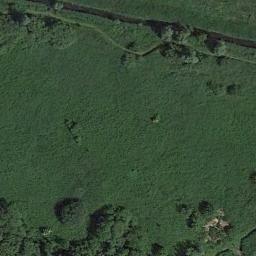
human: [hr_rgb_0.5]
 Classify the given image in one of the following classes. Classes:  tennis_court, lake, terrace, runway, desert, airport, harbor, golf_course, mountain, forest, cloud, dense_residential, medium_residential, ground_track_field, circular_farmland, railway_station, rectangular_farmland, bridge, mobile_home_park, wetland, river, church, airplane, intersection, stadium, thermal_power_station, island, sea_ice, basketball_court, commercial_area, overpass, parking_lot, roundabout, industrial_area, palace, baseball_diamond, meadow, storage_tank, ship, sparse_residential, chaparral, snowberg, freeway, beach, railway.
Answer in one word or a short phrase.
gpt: meadow